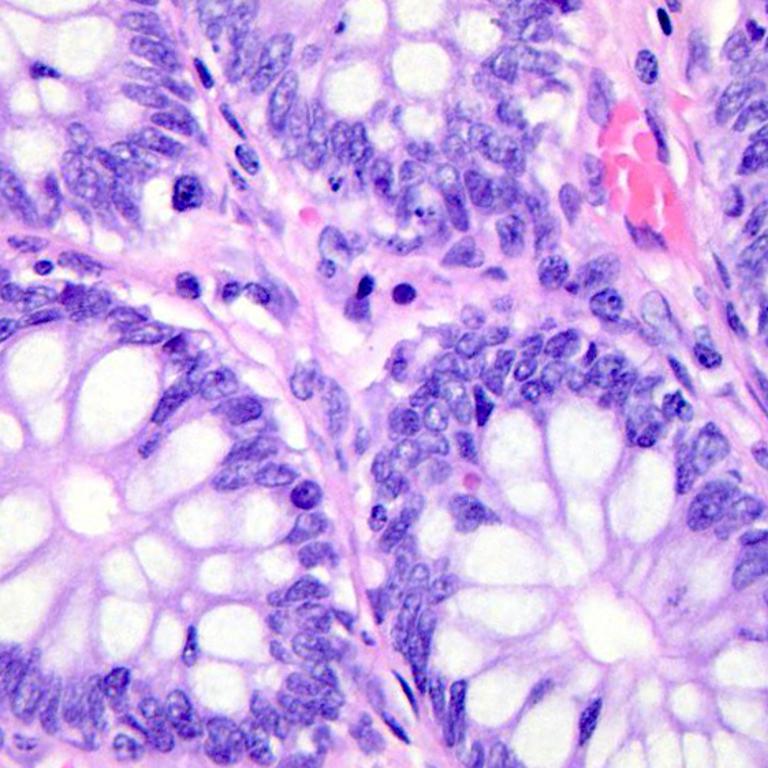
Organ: colon
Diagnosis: benign